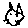
Label: cat